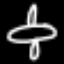
Label: airplane